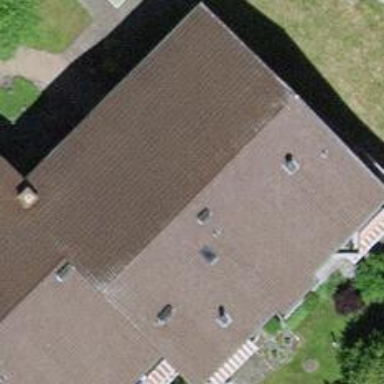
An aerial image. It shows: Residential building.